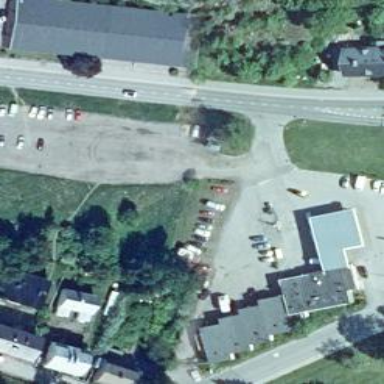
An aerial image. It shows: Retail area.